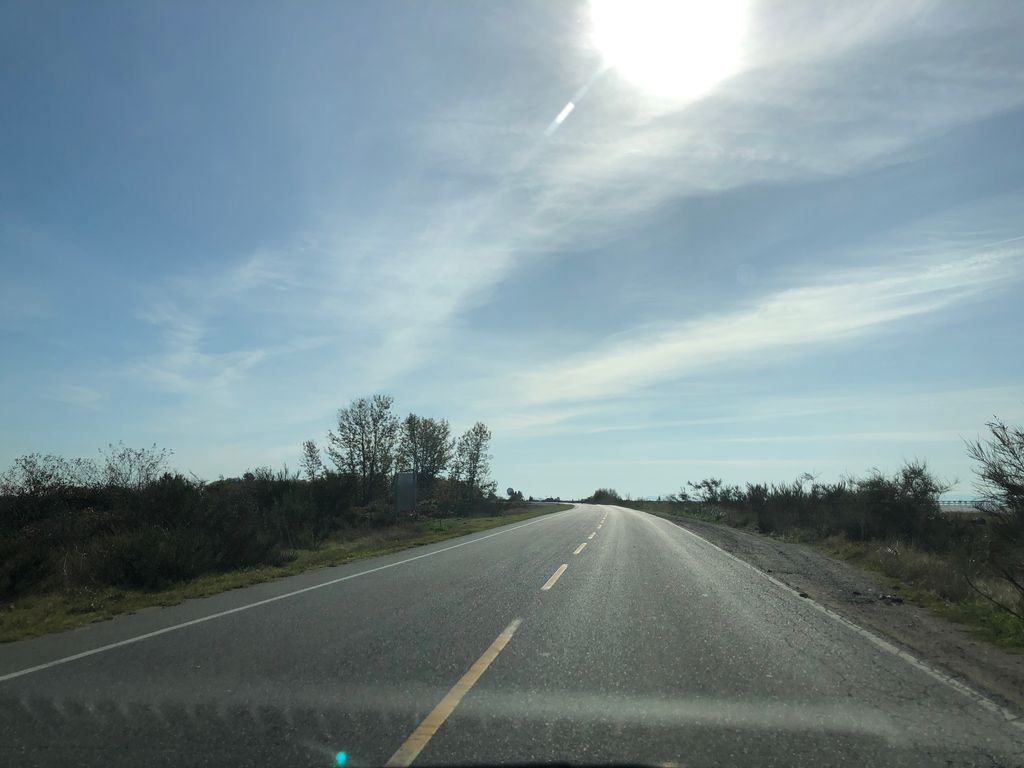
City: vancouver